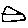
Label: house